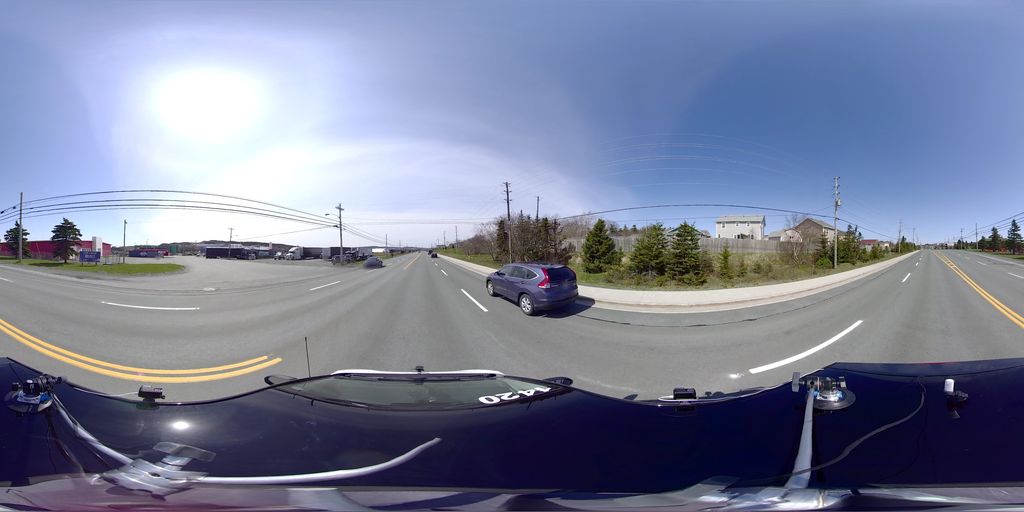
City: st_johns